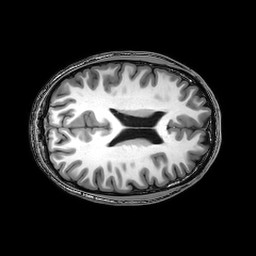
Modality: T1w
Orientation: axial
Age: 24
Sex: male
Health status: healthy
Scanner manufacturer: philips
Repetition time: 0.008176 s
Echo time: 0.00374 s